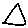
Label: triangle